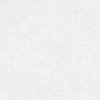
Atmospheric dust classification: dusty